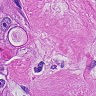
Metastatic tissue present: yes